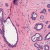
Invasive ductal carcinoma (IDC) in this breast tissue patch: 0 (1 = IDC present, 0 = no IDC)